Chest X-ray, AP view. Patient: 62 years old, sex M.
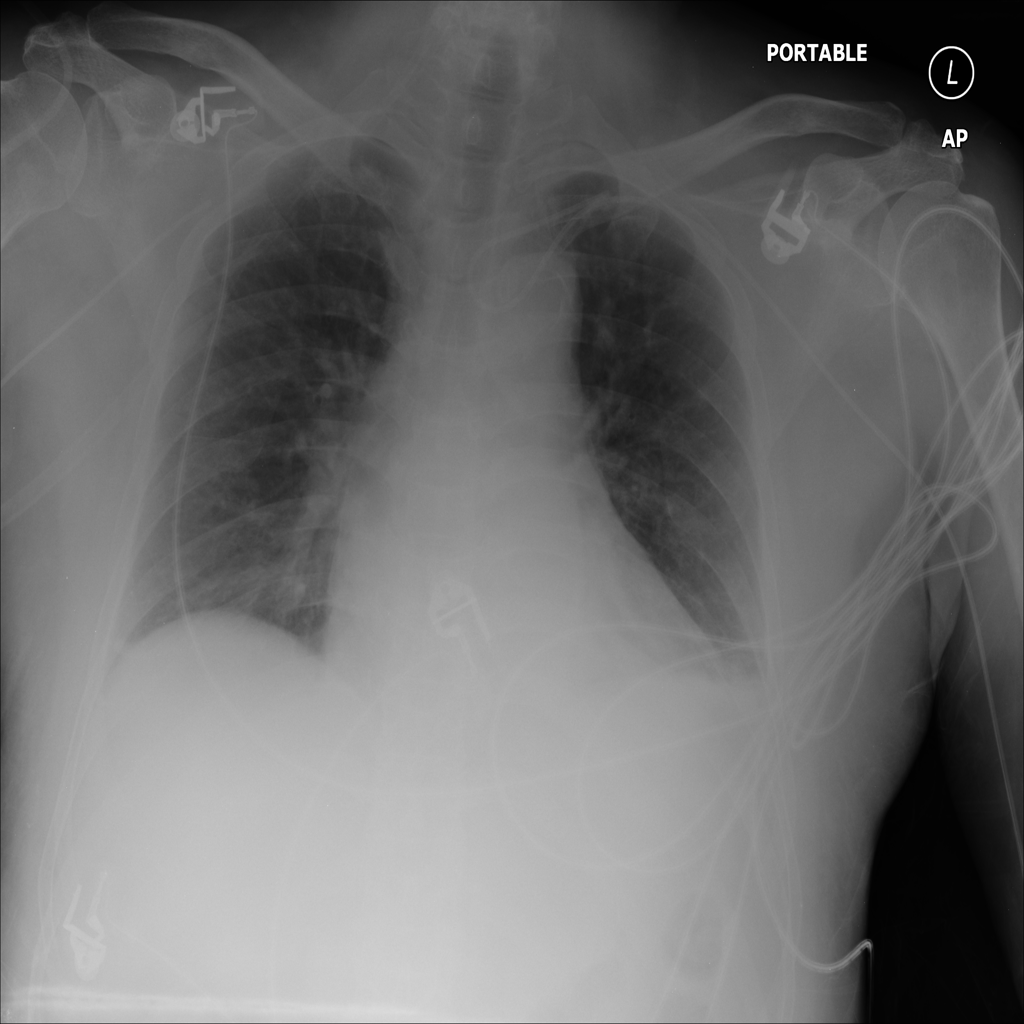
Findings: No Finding